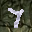
Label: 7